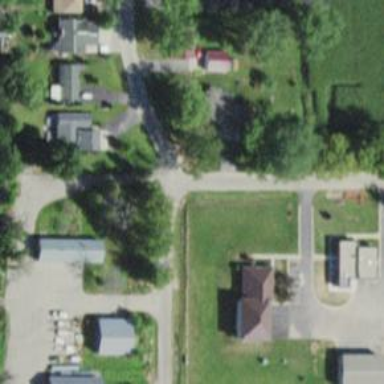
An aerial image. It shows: Residential road.